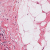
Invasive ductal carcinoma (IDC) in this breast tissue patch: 0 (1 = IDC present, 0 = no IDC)